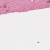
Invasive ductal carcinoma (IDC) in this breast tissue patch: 1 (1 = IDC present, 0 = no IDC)